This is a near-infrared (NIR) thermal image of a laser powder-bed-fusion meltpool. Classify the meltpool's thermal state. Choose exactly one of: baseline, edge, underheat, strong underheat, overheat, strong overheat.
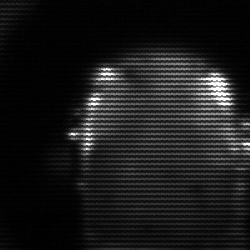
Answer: baseline